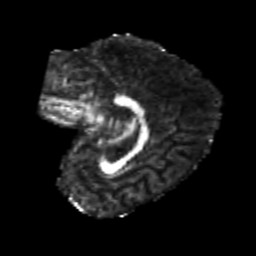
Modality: FA
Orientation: sagittal
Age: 25
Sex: female
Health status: healthy
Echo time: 0.074 s